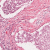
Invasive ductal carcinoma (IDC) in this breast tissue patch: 0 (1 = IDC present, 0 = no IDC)